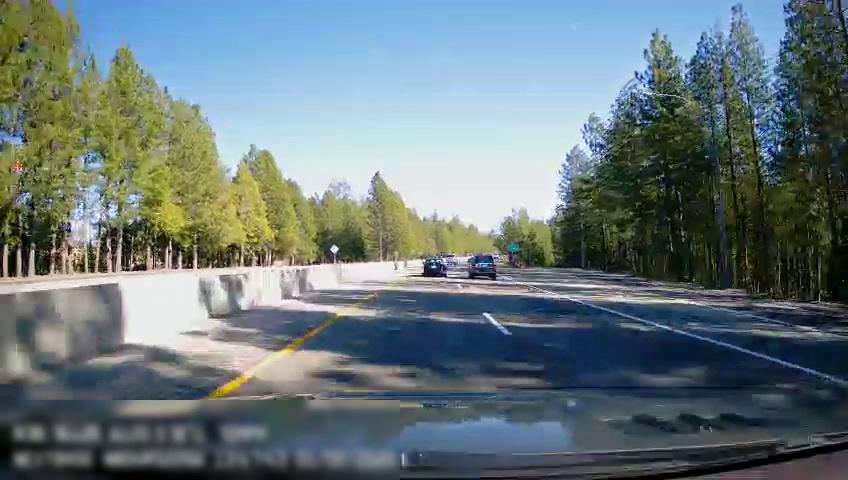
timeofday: Day
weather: Sunny
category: Drivable Space
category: Drivable Space
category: Vehicles | SUV
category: Vehicles | Car
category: Vehicles | Car
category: Lanes | Current Lane
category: Lanes | Current Lane
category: Lanes | Alternate Lane
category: Lanes | Alternate Lane
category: Traffic | Signs